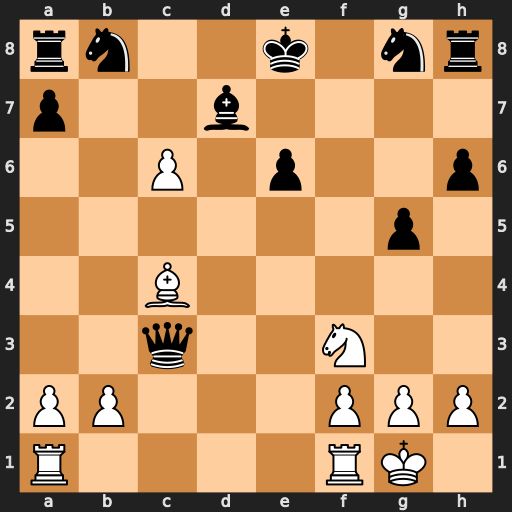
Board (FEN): rn2k1nr/p2b4/2P1p2p/6p1/2B5/2q2N2/PP3PPP/R4RK1
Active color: w
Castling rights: kq
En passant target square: -
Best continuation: cxd7+ Nxd7 bxc3